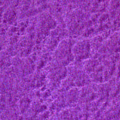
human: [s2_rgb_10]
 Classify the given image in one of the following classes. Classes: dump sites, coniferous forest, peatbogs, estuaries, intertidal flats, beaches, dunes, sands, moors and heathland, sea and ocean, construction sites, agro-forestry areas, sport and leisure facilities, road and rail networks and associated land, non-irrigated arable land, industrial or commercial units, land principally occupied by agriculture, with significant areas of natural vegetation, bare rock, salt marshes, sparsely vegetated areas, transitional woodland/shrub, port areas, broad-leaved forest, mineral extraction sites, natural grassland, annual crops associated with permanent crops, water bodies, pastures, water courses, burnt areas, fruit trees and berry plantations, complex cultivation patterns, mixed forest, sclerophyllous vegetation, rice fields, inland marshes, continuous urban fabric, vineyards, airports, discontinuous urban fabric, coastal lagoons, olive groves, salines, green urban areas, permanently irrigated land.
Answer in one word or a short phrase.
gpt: sea and ocean